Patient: sex M, age 65
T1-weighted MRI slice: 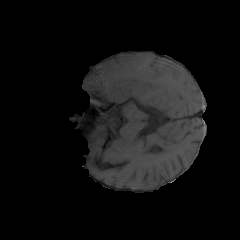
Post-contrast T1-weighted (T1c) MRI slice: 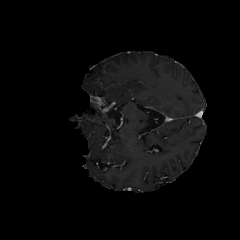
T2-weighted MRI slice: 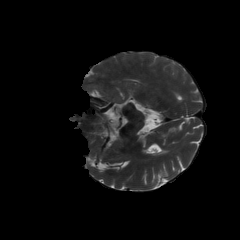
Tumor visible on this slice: no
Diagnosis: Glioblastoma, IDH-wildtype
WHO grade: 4